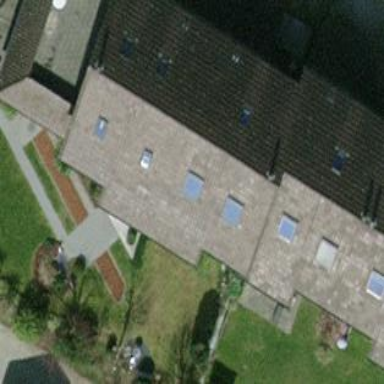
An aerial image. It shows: Terrace building.